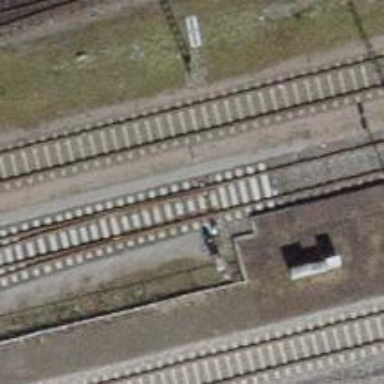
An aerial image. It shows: Siding railway track with one set of rails.